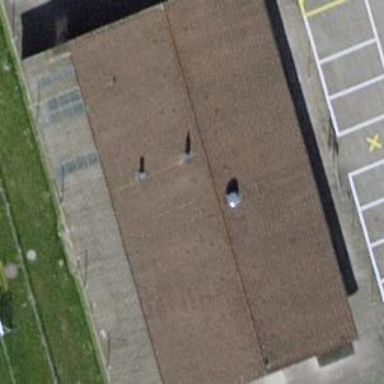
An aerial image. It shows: Gabled building with the roof oriented along its structure.